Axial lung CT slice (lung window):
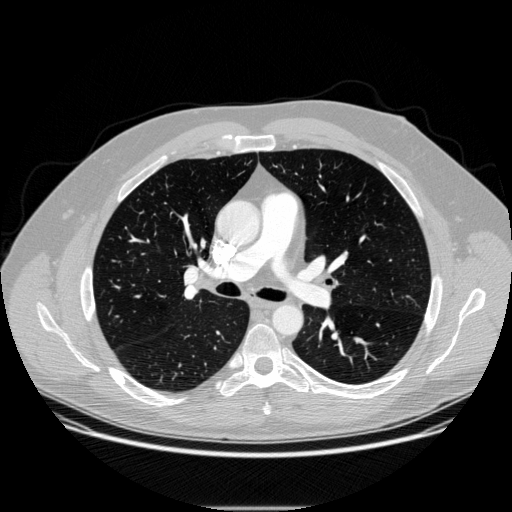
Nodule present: no